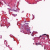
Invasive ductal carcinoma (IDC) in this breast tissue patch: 0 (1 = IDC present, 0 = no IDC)